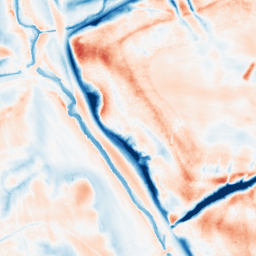
Category: trend_removal
Decomposition family: local_polynomial
Decomposition parameters: window_size: 31
degree: 1
Upsampling method: cubic_catmull_rom
Upsampling parameters: scale: 8
Upsampling scale: 8